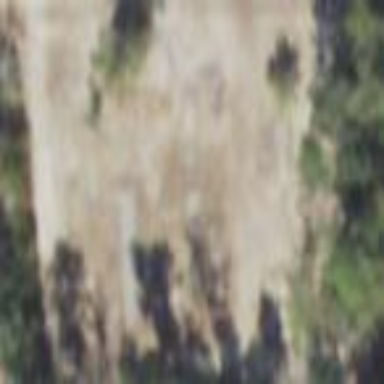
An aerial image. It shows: Cemetery.